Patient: sex M, age 67
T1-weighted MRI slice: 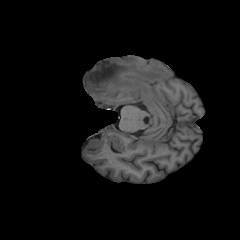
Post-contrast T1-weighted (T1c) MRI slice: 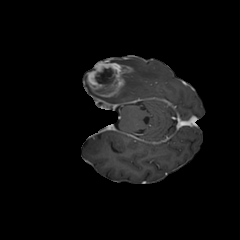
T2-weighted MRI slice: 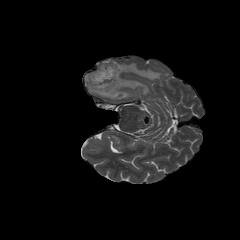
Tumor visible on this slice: yes
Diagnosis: Glioblastoma, IDH-wildtype
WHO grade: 4